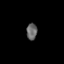
Tissue: prostate
Cell type: T cells
Senescence score: 0.2934
Nuclear area (px): 171
Mean DAPI intensity: 102.766